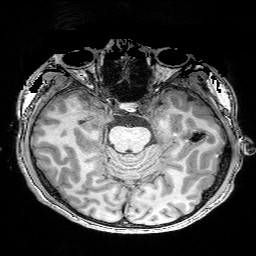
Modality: T1w
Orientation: coronal
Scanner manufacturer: siemens
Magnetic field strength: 3 T
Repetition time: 2.25 s
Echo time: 0.00418 s